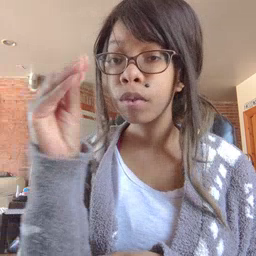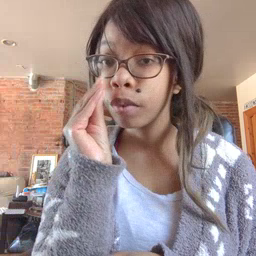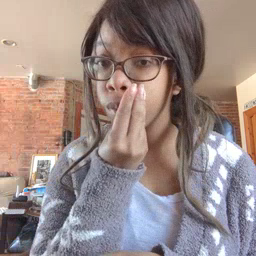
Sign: flower